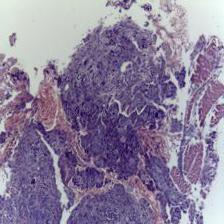
Diagnosis: OSCC